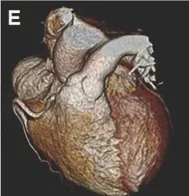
Coronary computed tomography angiogram (CTA) with 3D reconstruction. (D,E) RCA coursing into left atrioventricular groove to supply circumflex artery.
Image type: radiology (ct)